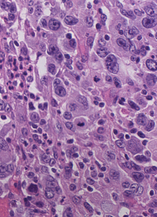
Tumor epithelial tissue: yes
Tumor-associated stroma tissue: no
Normal tissue: no